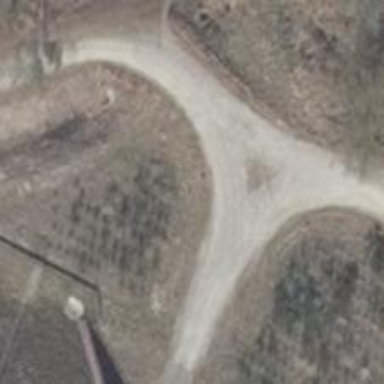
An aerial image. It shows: Track road with excellent visibility. The tracktype is grade2.